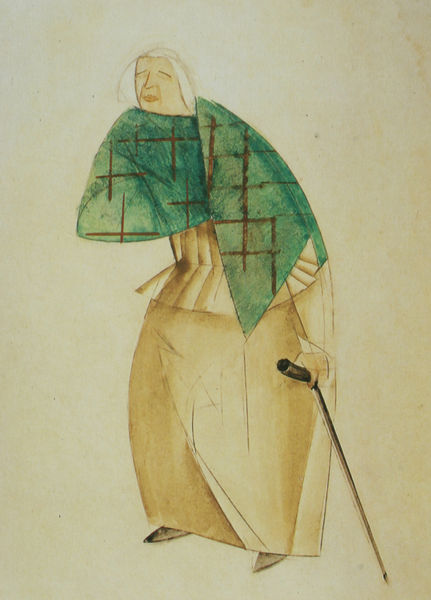
Titel: Das Geisterschiff
Künstler: Wladimir Tatlin
Standort: Moskau
Institution: Bachruschin-Museum
Schlagwörter: himmel, kopf, mann, umhang, wolken, aquarell, gelb, grün, braun, frau, grau, kariert, männer, schwarz, skizze, weiss, zeichnung, haus, rot, schal, tuch, beige, haube, karo, rock, alt, alte, decke, gebeugt, wald, stock, skulptur, japan, gehstock, schuhe, laufen, abstrakt, pfeife, old woman, stola, umriss, karos, blind, gebückt, buckel, geometric, krücke, geand, simple, cubistic